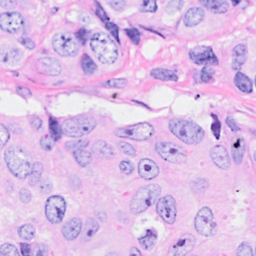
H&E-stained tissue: Breast